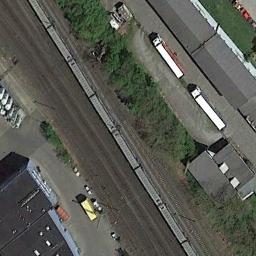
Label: railway